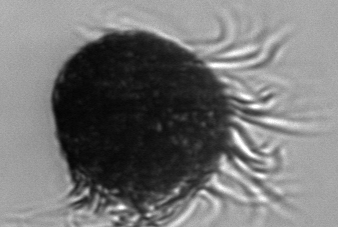
Label: Pelagostrobilidium